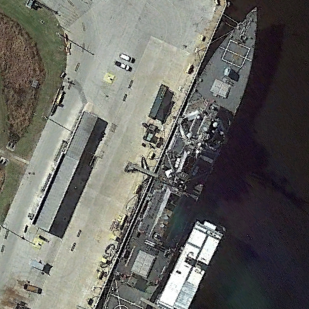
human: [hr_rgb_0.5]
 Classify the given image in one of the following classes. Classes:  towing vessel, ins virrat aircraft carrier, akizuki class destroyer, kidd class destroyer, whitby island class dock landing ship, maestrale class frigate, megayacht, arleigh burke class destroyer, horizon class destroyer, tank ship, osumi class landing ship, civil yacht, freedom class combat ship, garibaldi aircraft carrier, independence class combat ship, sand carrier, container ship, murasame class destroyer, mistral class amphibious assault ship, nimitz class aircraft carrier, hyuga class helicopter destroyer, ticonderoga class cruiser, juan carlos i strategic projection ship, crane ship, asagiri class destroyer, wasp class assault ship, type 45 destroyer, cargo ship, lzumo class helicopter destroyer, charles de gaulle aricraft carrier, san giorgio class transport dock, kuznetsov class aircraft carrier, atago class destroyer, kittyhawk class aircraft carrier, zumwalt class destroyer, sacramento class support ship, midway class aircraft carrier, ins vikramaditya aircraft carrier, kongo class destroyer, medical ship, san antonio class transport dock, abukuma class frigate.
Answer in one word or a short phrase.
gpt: Arleigh Burke class destroyer